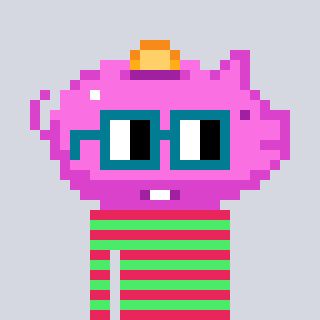
a pixel art character with square dark green glasses, a piggybank-shaped head and a teal-colored body on a cool background